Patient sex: F
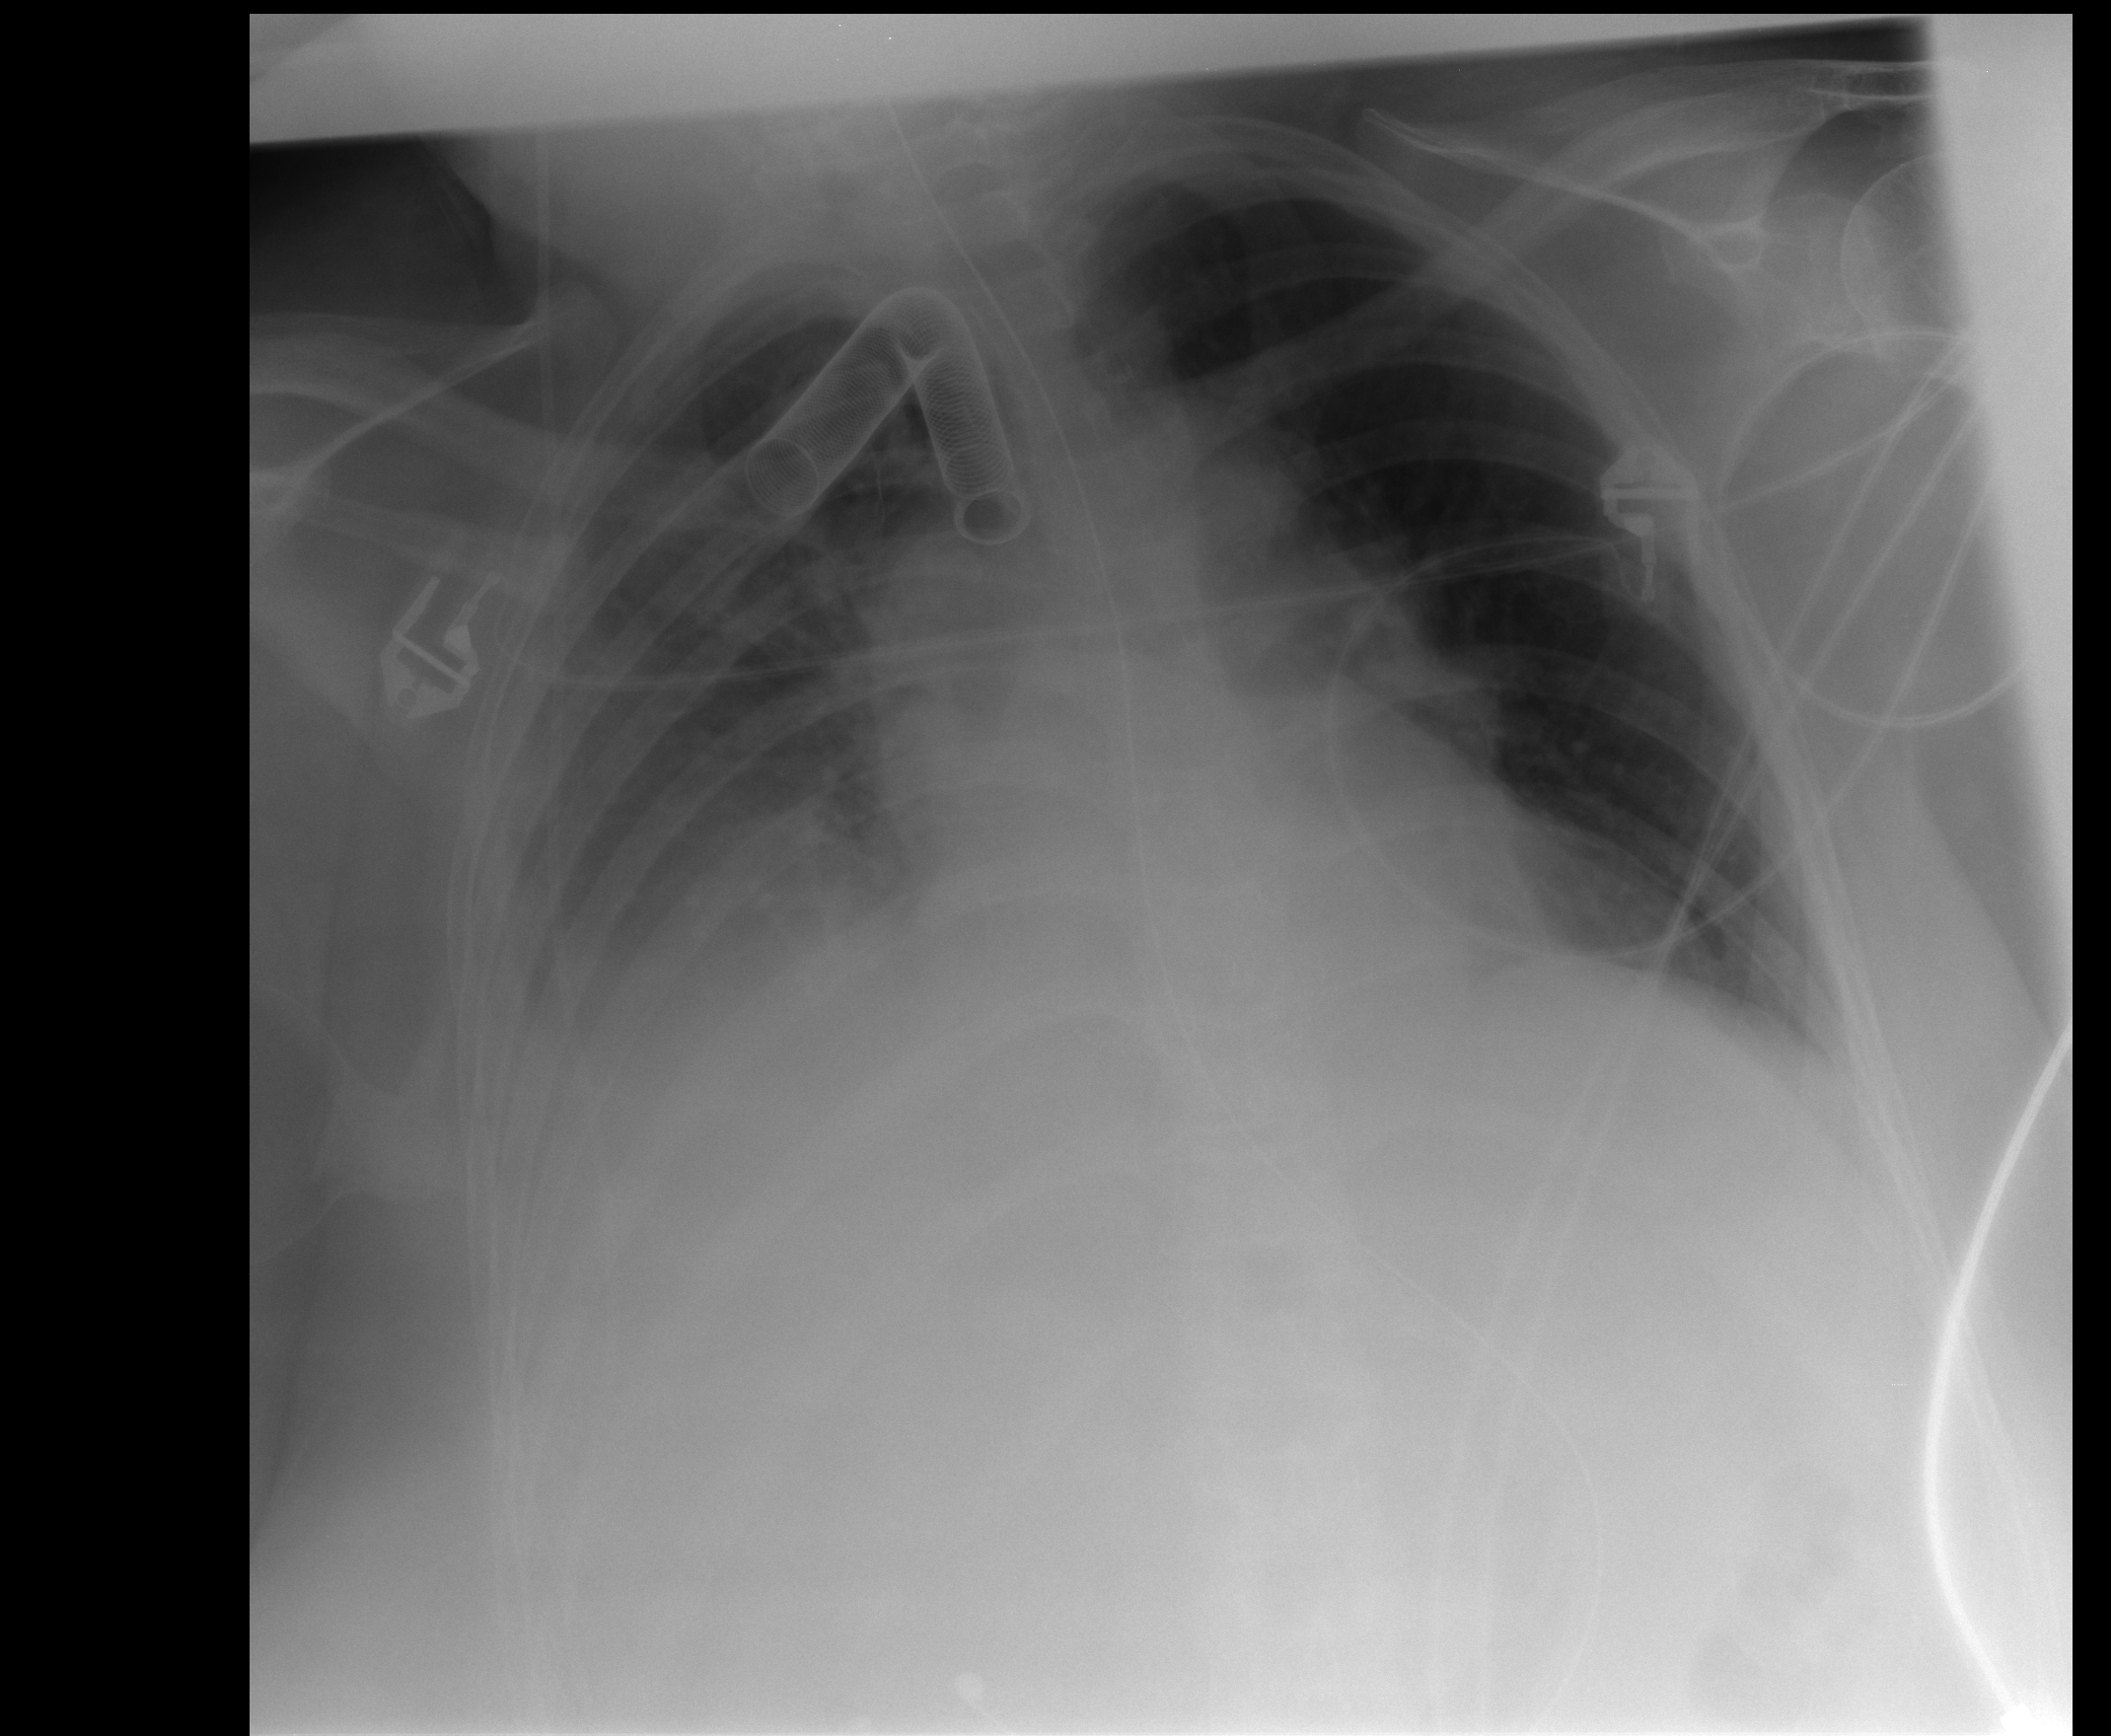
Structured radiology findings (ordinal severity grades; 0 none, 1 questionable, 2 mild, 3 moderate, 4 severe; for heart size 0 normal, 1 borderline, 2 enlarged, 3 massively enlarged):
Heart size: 1
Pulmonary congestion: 1
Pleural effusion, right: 2
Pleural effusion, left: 0
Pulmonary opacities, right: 2
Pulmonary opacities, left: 0
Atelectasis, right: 2
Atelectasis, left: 2